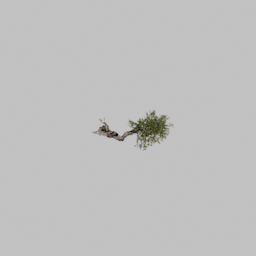
Label: nature